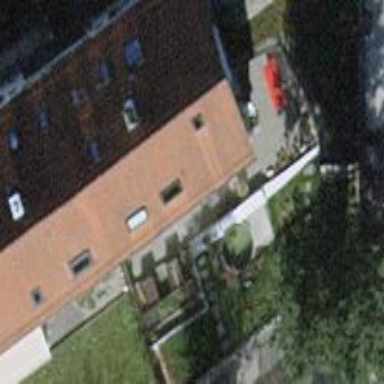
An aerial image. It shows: Building with tile roof.